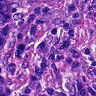
Metastatic tissue present: yes